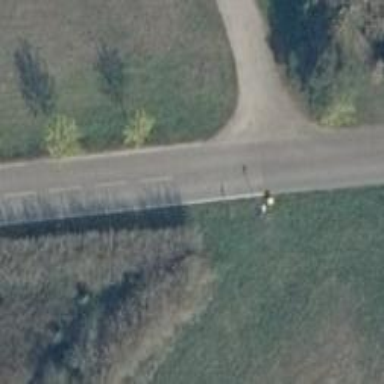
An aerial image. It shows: Secondary road with asphalt surface.